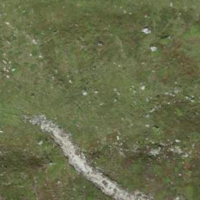
EUNIS habitat code: 26
Species observed at this site:
Gymnadenia rhellicani